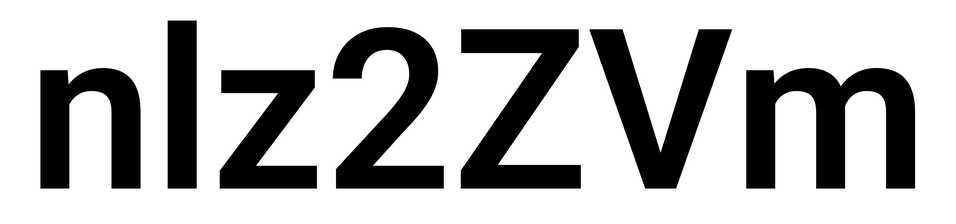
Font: Roboto_SemiBold